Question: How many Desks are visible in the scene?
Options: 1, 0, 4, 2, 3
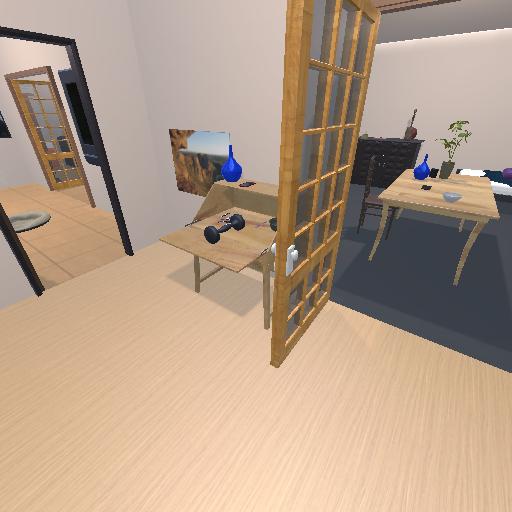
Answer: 1